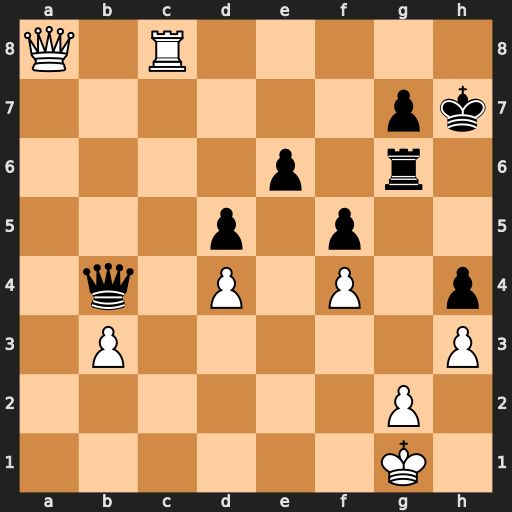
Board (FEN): Q1R5/6pk/4p1r1/3p1p2/1q1P1P1p/1P5P/6P1/6K1
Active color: w
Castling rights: -
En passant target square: -
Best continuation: Rh8#